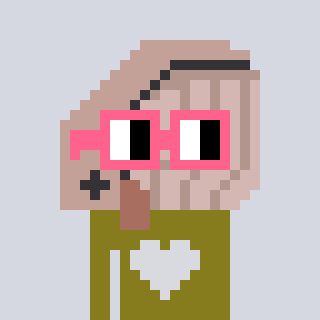
a pixel art character with square pink glasses, a whale-shaped head and a gunk-colored body on a cool background